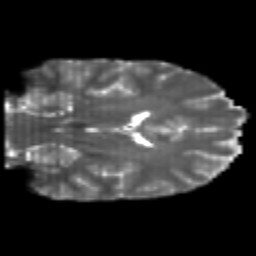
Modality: T2w
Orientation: coronal
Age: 21
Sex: female
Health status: healthy
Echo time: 0.074 s